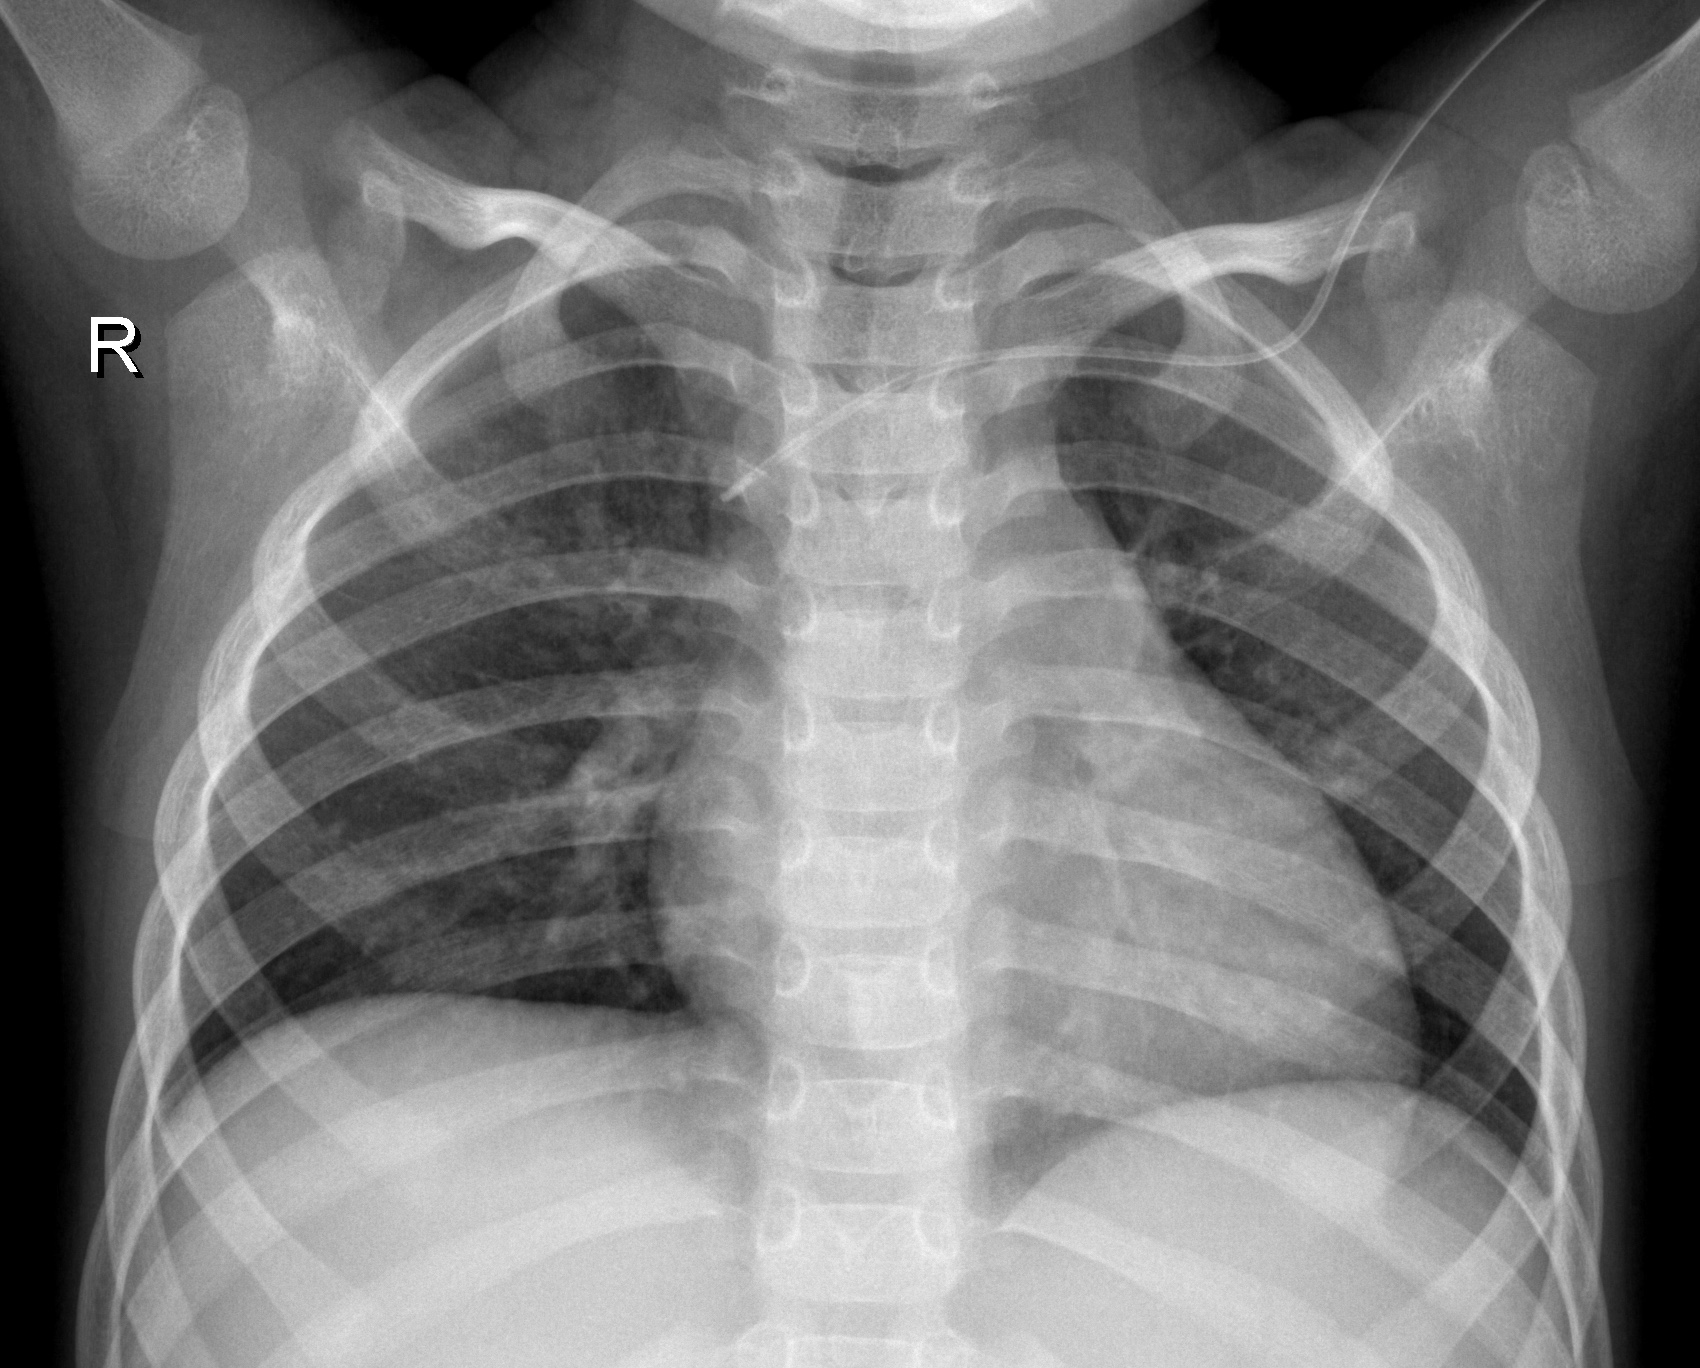
Diagnosis: NORMAL